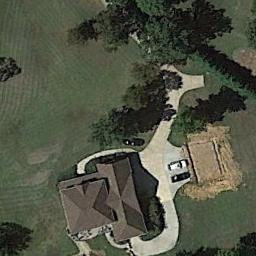
Label: residential